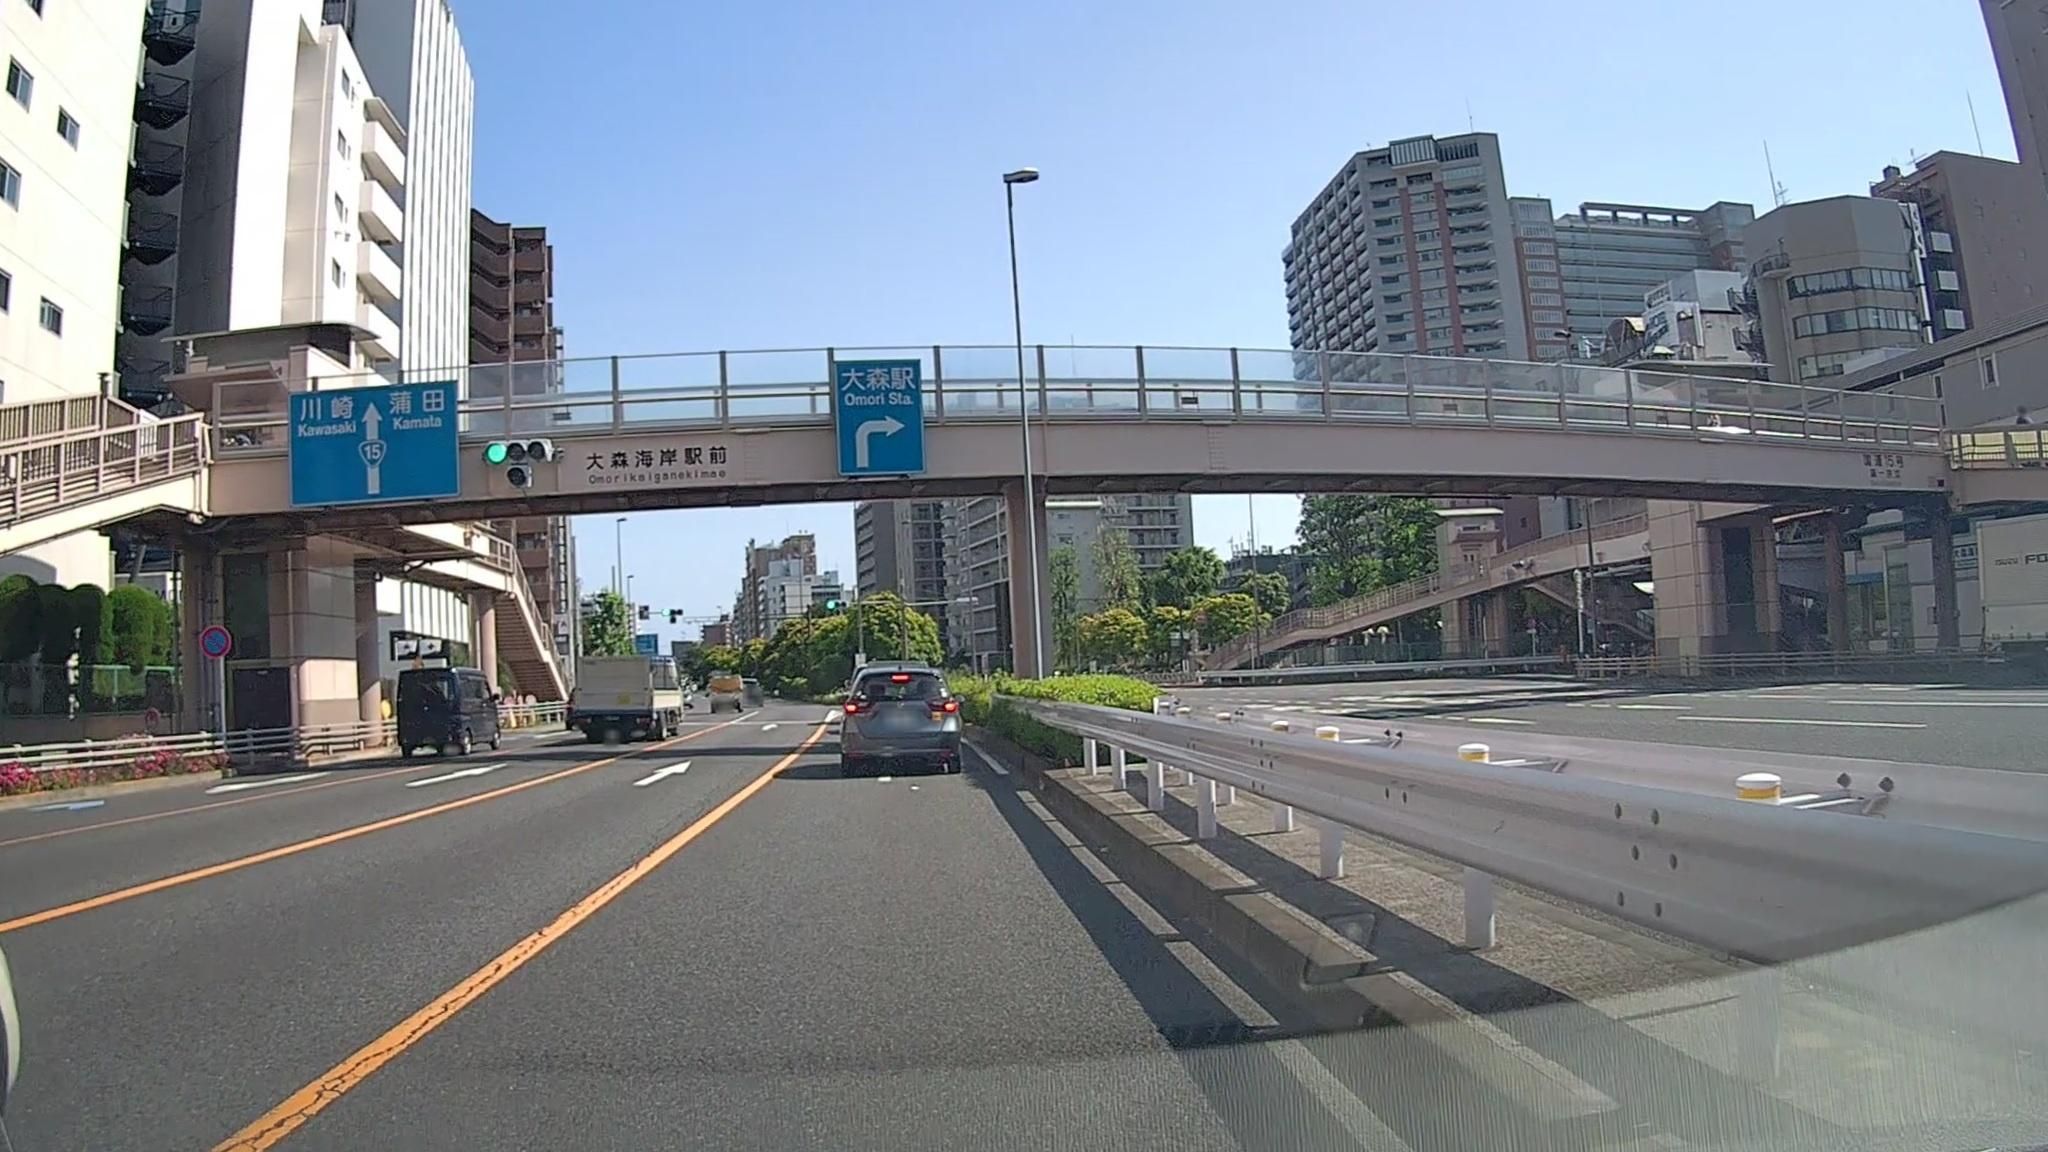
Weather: clear
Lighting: day
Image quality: good
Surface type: driving surface
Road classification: tertiary_link, trunk_link
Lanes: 1
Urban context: urban centre
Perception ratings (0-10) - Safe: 1.69, Lively: 7.52, Beautiful: 3.49, Boring: 1.43, Depressing: 3.27, Wealthy: 4.29